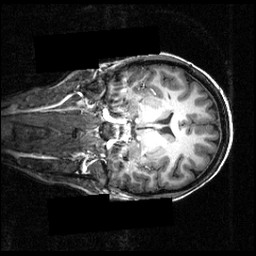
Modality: T1w
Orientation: coronal
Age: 23
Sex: female
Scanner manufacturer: siemens
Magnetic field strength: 3.951 T
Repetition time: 1.5 s
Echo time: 0.00335 s